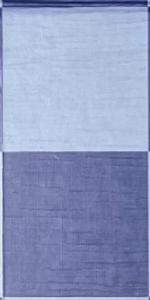
Label: Empty